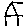
Label: house